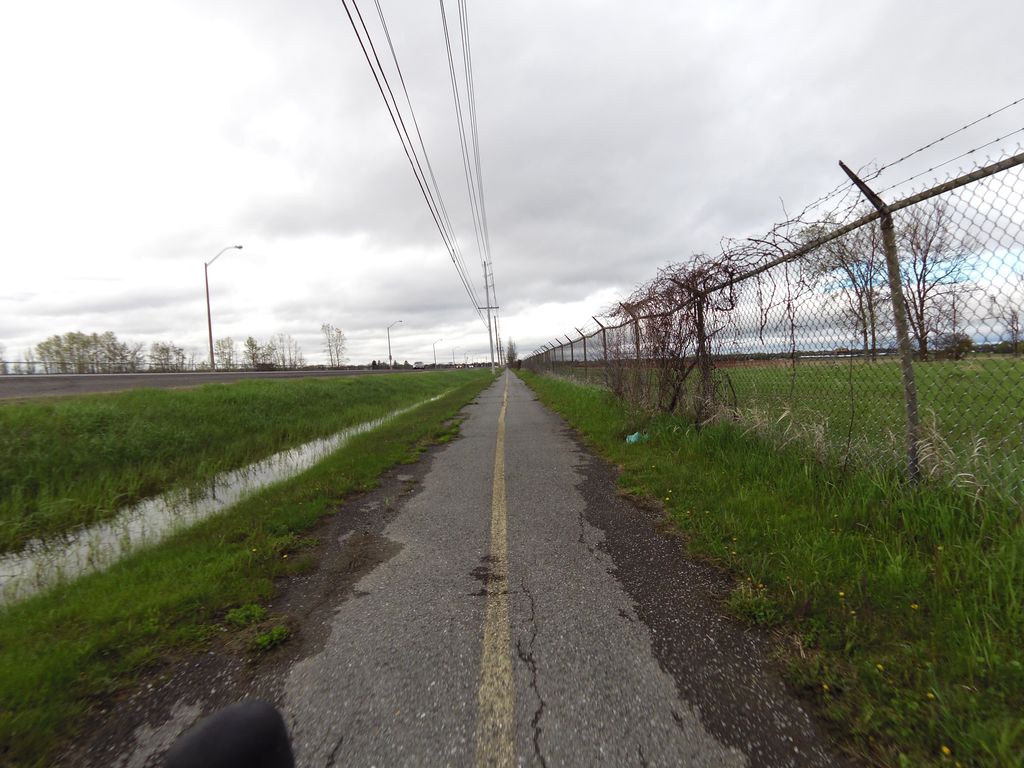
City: ottawa-gatineau